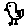
Label: bird